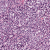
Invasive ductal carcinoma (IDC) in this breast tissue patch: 1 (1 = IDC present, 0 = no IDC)